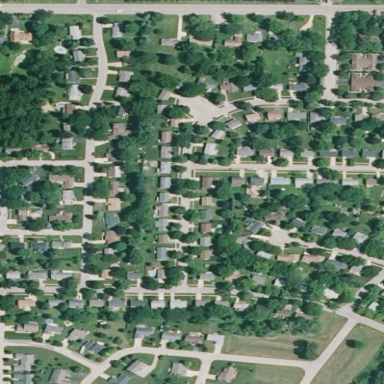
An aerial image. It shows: Residential area within neighborhood.